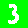
Digit: 3